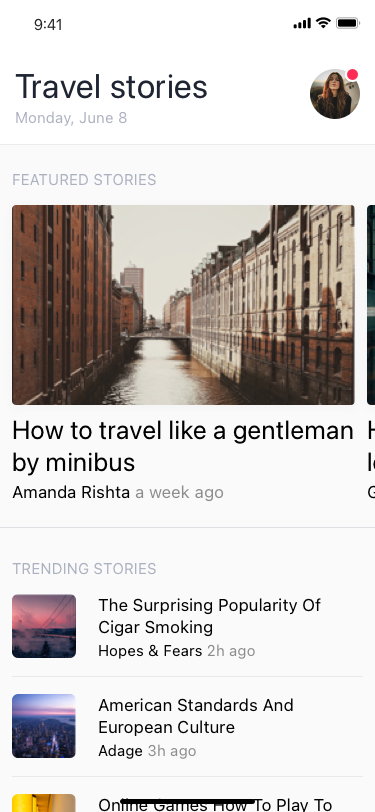
Text in this UI design:
Monday, June 8
Travel stories
HTC's new Desire 10 phones look pretty
GQ 2 days ago
Amanda Rishta a week ago
How to travel like a gentleman by minibus
Featured stories
Online Games How To Play To Win
Adage 3h ago
American Standards And European Culture
Hopes & Fears 2h ago
The Surprising Popularity Of Cigar Smoking
Trending stories